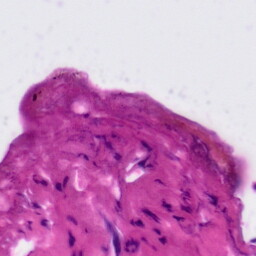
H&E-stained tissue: Tonsil